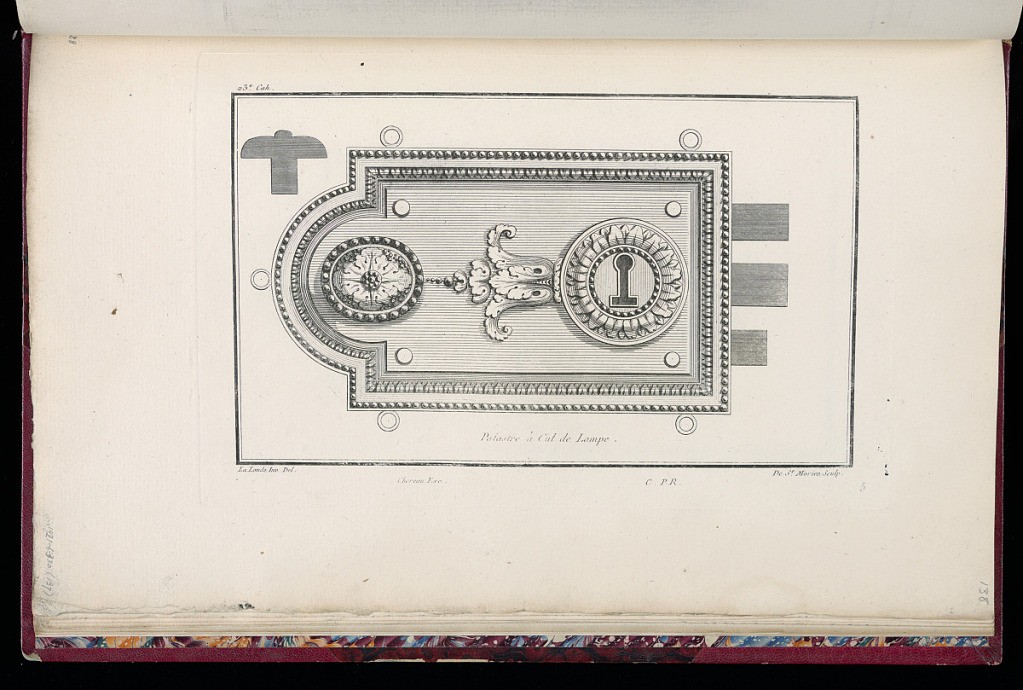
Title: Palastre à Cul de Lampe.
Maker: Richard de Lalonde, French, active 1780–96
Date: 1775-1788
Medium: Etching on off-white laid paper
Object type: Print
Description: Lock casing design with a border of bead course and lamb tongue. Within the case is a rosette at left, framed in bead course, and a rosette at right within which is the key port. From the left side of the key-port rosette is a small ornament in the tradition of the cul-de-lampe. In the upper left of the plate is a profile view of the rosette. The plate is signed and numbered.